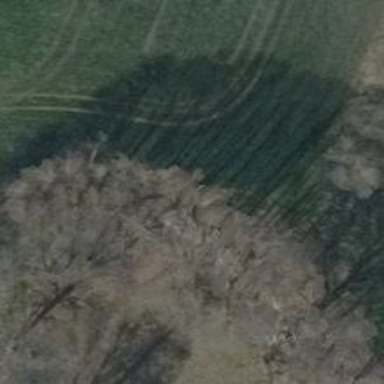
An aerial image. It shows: Row of trees in natural setting.